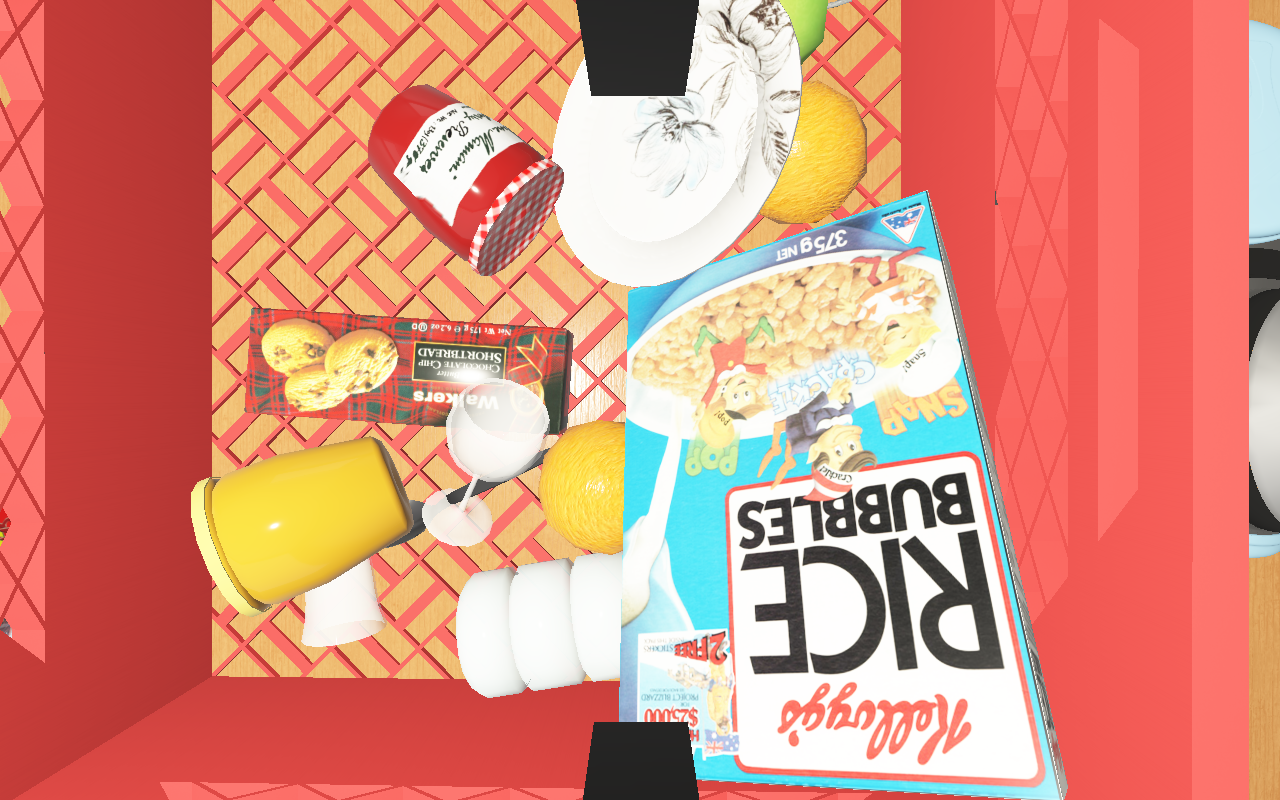
Objects in the scene:
water bottle
apple
orange
orange
spoon
honey jar
cereal box